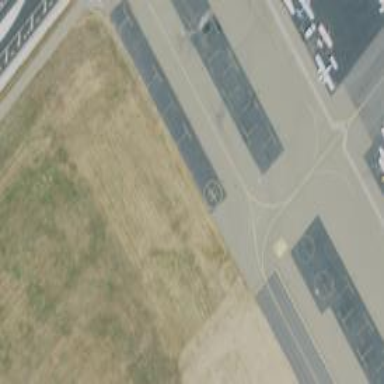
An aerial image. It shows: Asphalt taxiway in the airport.